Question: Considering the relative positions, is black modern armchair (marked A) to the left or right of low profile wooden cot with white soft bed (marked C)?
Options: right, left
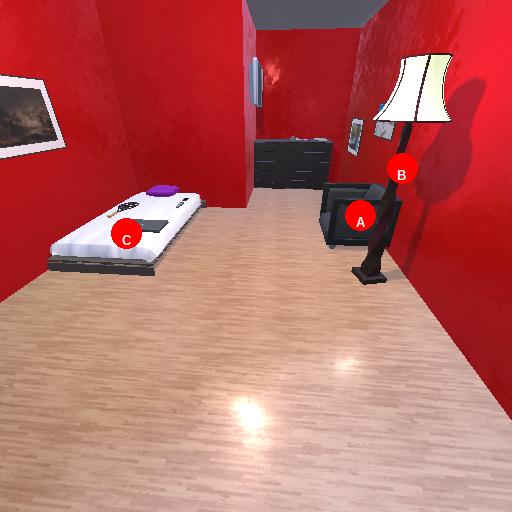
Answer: right